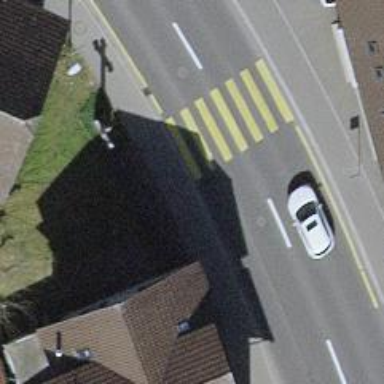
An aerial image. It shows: Uncontrolled zebra crossing on the road.